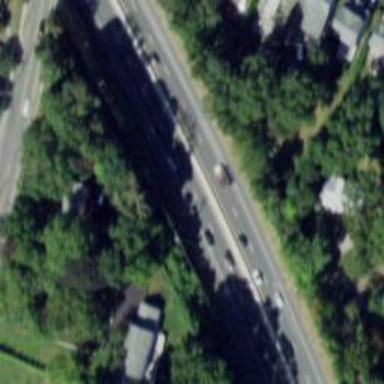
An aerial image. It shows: Urban freeway or expressway.